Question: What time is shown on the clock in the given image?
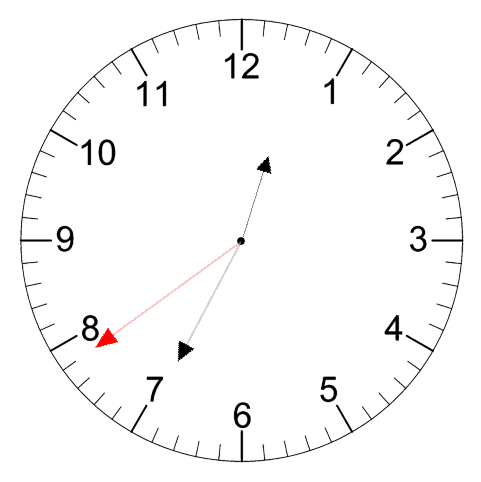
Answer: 12:34:39